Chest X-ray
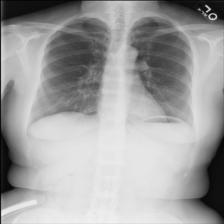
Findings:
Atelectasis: negative
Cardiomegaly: negative
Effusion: negative
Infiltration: negative
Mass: negative
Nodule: negative
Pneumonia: negative
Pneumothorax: negative
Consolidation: negative
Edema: negative
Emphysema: negative
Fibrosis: positive
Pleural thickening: negative
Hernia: negative